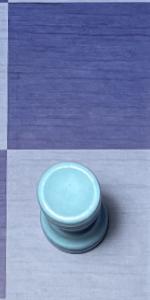
Label: Rook_White